Field crop: maize
Growth stage: 1
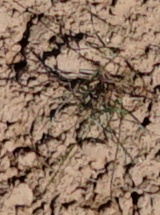
Species: lolium